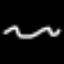
Label: squiggle